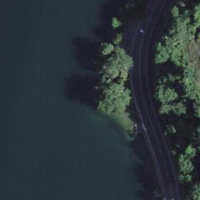
EUNIS habitat code: 14
Species observed at this site:
Perca fluviatilis